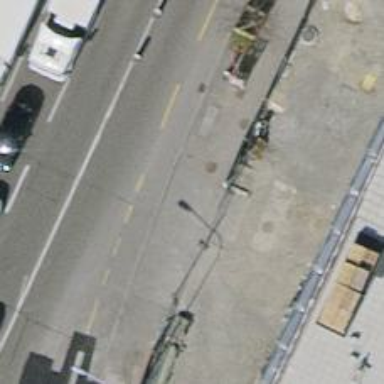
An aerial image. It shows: Unmarked crossing with traffic calming table on the road.